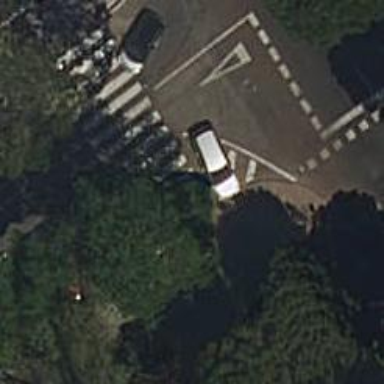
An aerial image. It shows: Uncontrolled road crossing.